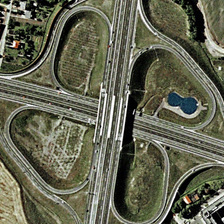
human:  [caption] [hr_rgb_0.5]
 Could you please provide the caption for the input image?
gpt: some buildings and green trees are near a viaduct shaped four circles .

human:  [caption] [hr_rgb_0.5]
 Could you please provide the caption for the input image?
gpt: some buildings and green trees are near a viaduct shaped four circles .

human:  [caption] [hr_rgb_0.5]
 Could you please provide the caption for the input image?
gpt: some buildings and green trees are near a viaduct shaped four circles .

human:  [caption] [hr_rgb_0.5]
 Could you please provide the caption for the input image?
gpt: some buildings and green trees are near a viaduct shaped four circles .

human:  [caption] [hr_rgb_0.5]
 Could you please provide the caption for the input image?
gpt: some buildings and green trees are near a viaduct shaped four circles .